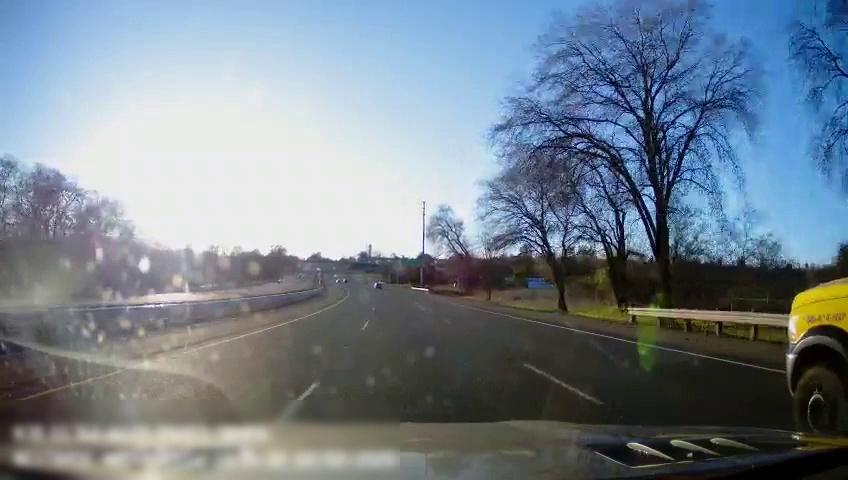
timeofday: Day
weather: Sunny
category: Drivable Space
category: Drivable Space
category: Vehicles | Truck
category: Lanes | Current Lane
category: Lanes | Current Lane
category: Lanes | Alternate Lane
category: Lanes | Alternate Lane
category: Traffic | Signs